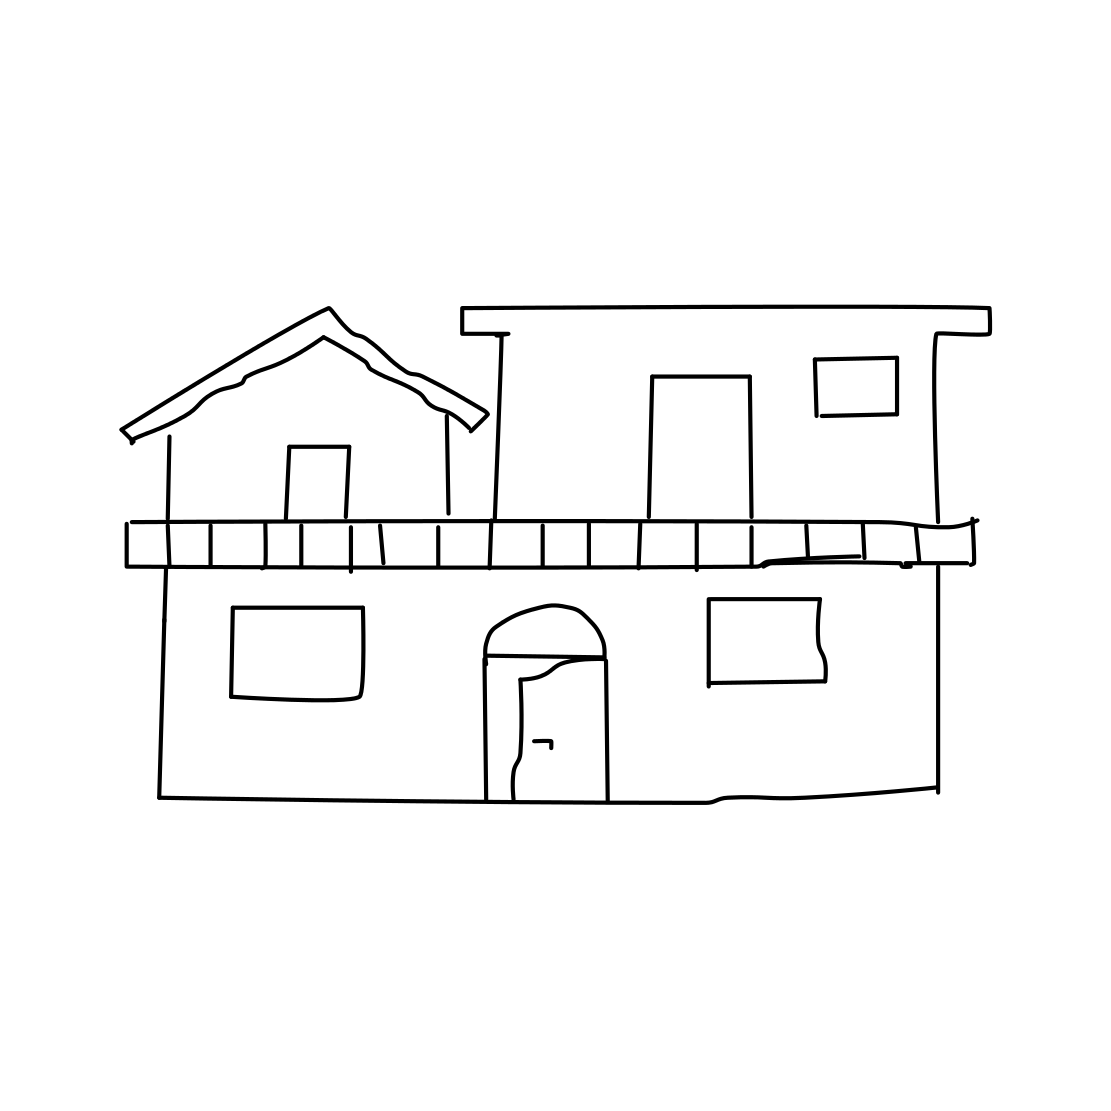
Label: house